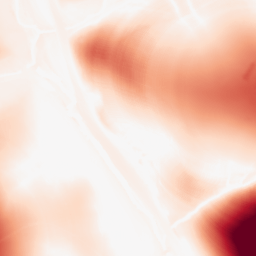
Category: morphological
Decomposition family: morphological
Decomposition parameters: operation: opening
size: 100
Upsampling method: cubic_catmull_rom
Upsampling parameters: scale: 8
Upsampling scale: 8